This time-domain trace was recorded on a rotor test rig. Classify the rotor condition as one of: normal, misalignment, unbalance, looseness.
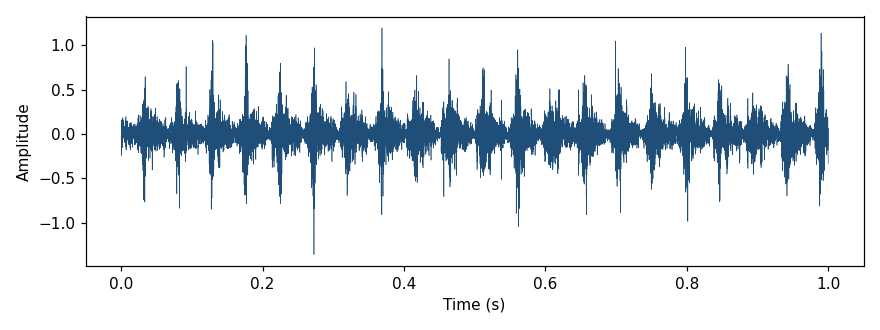
Answer: looseness